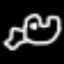
Label: frog